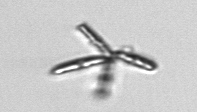
Label: Thalassionema